【题型】解答题　【知识点】解析几何　【难度】easy
已知圆 \( M \) 方程为 \( x^2 + (y - 2)^2 = 1 \)，直线 \( l \) 的方程为 \( x - 2y = 0 \)，点 \( P \) 在直线 \( l \) 上，过 \( P \) 作圆 \( M \) 的切线 \( PA \)、\( PB \)，切点为 \( A \)、\( B \)。

(1) 若 \( P \) 点坐标为 \( (0,0) \)，求 \( \angle APB \)

(2) 经过 \( A \)、\( P \)、\( M \) 三点的圆是否经过异于点 \( M \) 的定点，若是，求出定点坐标，若不是，请说明理由。
【解答】
\textbf{【答案】}
(1) \( \angle APB = 60^\circ \)

(2) 是，\( \left( \frac{4}{5}, \frac{2}{5} \right) \)

\vspace{1em}
\textbf{【知识点】} 过圆外一点的圆的切线方程、直线与圆中的定点定值问题

\vspace{1em}
\textbf{【分析】}
(1) 利用特殊角的三角函数和对称性即可得到答案；

(2) 设 \( P(2m,m) \)，计算出 \( MP \) 中点坐标，写出圆的方程，整理，利用方程恒成立得到方程组，解出即可。

\vspace{1em}
\textbf{【详解】}
(1) 因为点 \( P \) 坐标为 \( (0,0) \)，所以 \( MP = 2 \)，

又因为 \( MA = MB = 1 \)，所以 \( \angle MPA = \angle MPB = 30^\circ \)，故 \( \angle APB = 60^\circ \)。

---

(2) 设 \( P(2m,m) \)，\( MP \) 的中点 \( Q\left( m, \frac{m}{2} + 1 \right) \)，因为 \( PA \) 为圆 \( M \) 的切线，

所以经过 \( A \)、\( P \)、\( M \) 三点的圆是以 \( Q \) 为圆心，\( MQ \) 为半径的圆，

故其方程为 \( (x - m)^2 + \left( y - \frac{m}{2} - 1 \right)^2 = m^2 + \left( \frac{m}{2} - 1 \right)^2 \)，

化简得 \( x^2 + y^2 - 2y - m(2x + y - 2) = 0 \)，

由
\[
\begin{cases}
x^2 + y^2 - 2y = 0 \\
2x + y - 2 = 0
\end{cases}
\]
解得
\[
\begin{cases}
x = 0 \\
y = 2
\end{cases}
\quad \text{（舍）} \quad \text{或} \quad
\begin{cases}
x = \frac{4}{5} \\
y = \frac{2}{5}
\end{cases}
\]

所以经过 \( A \)、\( P \)、\( M \) 三点的圆经过异于点 \( M \) 的定点 \( \left( \frac{4}{5}, \frac{2}{5} \right) \)。

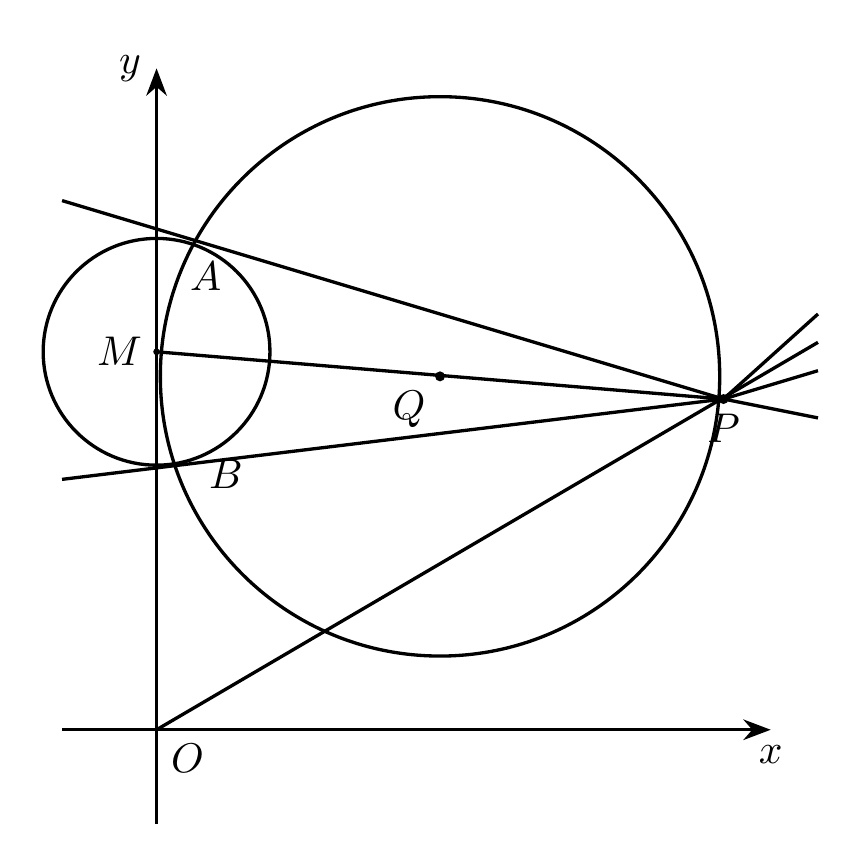